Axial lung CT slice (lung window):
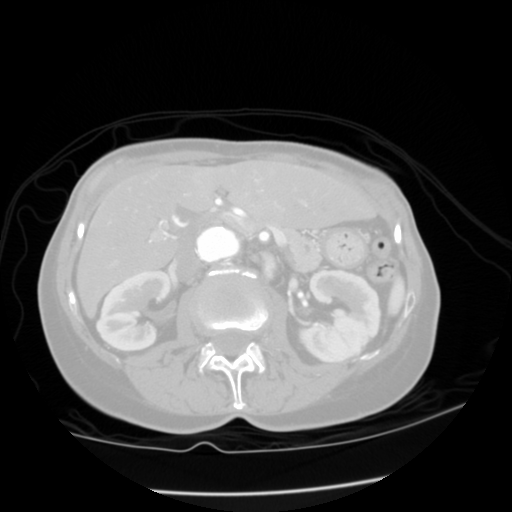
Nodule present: no